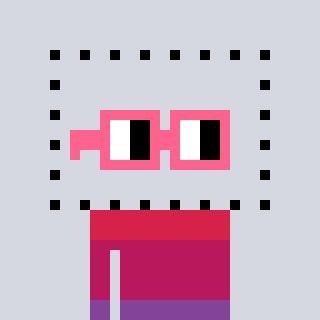
a pixel art character with square pink glasses, a void-shaped head and a peachy-colored body on a cool background